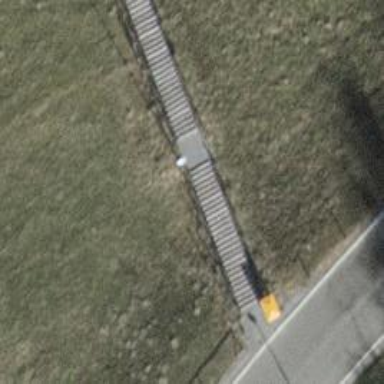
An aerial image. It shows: Road with steps.